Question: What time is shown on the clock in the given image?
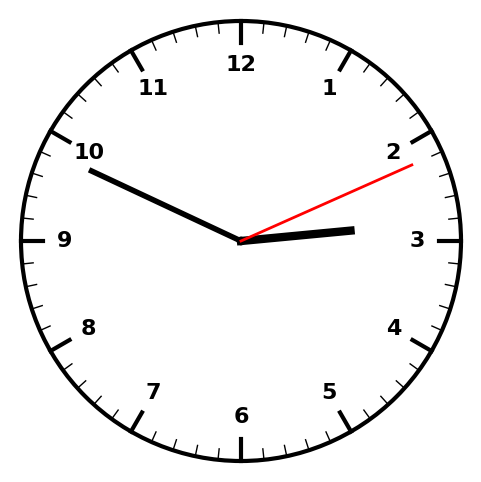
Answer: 02:49:11